【题型】证明题　【知识点】平面几何　【难度】medium
问题情境：

如图\textcircled{1}, 点 $E$ 为正方形 $ABCD$ 内一点, $\angle AEB = 90^\circ$, 将 $Rt\triangle ABE$ 绕点 $B$ 按顺时针方向旋转 $90^\circ$, 得到 $\triangle CBE'$(点 $A$ 的对应点为点 $C$), 延长 $AE$ 交 $CE'$ 于点 $F$, 连接 $DE$。

猜想证明：

(1) 试判断四边形 $BE'FE$ 的形状, 并说明理由；

(2) 如图\textcircled{2}, 若 $DA = DE$, 请猜想线段 $CF$ 与 $FE'$ 的数量关系并加以证明；

解决问题：

(3) 如图\textcircled{1}, 若 $AB = 10$, $CF = 2$, 请直接写出 $DE$ 的长。

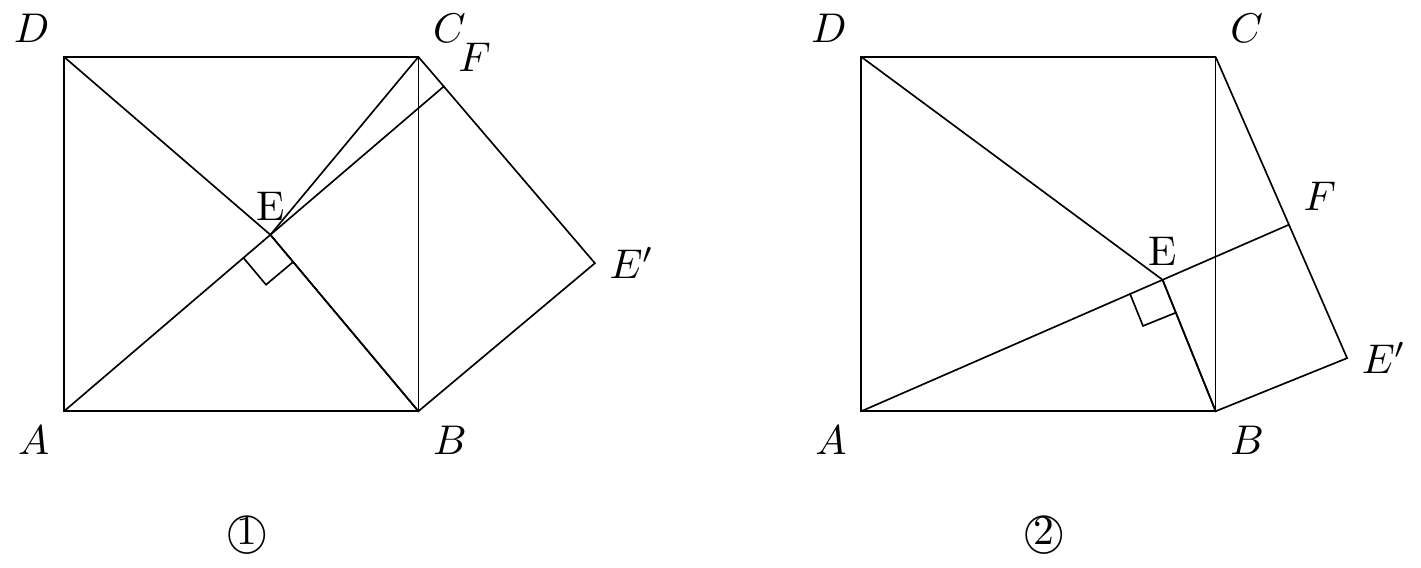
【解答】
解：
(1) 结论：四边形 $BE'FE$ 是正方形。

理由：由旋转可知：$\angle E' = \angle AEB = 90^\circ$, $\angle EBE' = 90^\circ$,

$\therefore \angle AEB + \angle FEB = 180^\circ$, $\angle AEB = 90^\circ$,

$\therefore \angle FEB = 90^\circ$,

$\therefore$ 四边形 $BE'FE$ 是矩形,

由旋转可知, $BE' = BE$,

$\therefore$ 四边形 $BE'FE$ 是正方形；

(2) 结论：$CF = FE'$。

理由：如图\textcircled{2}所示, 过点 $D$ 作 $DH \perp AE$, 垂足为 $H$,

则 $\angle DHA = 90^\circ$,

$\therefore \angle DAH + \angle ADH = 90^\circ$,

$\because DA = DE$,

$\therefore AH = \frac{1}{2} AE$,

$\because$ 四边形 $ABCD$ 是正方形,

$\therefore AB = DA$, $\angle DAB = 90^\circ$,

$\therefore \angle DAH + \angle BAE = 90^\circ$,

$\therefore \angle BAE = \angle ADH$,

在 $\triangle AEB$ 和 $\triangle DHA$ 中,

$\begin{cases}
\angle AEB = \angle DHA \\
\angle BAE = \angle ADH \\
AB = DA
\end{cases}$

$\therefore \triangle AEB \cong \triangle DHA$(AAS),

$\therefore AH = BE$,

由(1)知四边形 $BE'FE$ 是正方形,

$\therefore EF = E'F$,

$\therefore AH = E'F$,

由旋转的性质可得：$CE' = AE$,

$\therefore FE' = \frac{1}{2} CE'$,

$\therefore CF = FE'$；

(3) 如图\textcircled{1}所示, 作 $DG \perp AE$ 于 $G$,

$\because$ 四边形 $BE'FE$ 是正方形,

$\therefore BE' = BE = EF = FE'$,

设 $BE' = BE = EF = FE' = x$,

在 $Rt\triangle CBE'$ 中, 由勾股定理得：$10^2 = x^2 + (x + 2)^2$,

$\therefore x = 6$(负根已经舍去),

$\therefore AE = CE' = 8$,

由(2)可知：$\triangle AEB \cong \triangle DGA$,

$\therefore AD = AB = 10$, $DG = AE = 8$, $AG = BE = 6$,

$\therefore GE = AE - AG = 2$,

在 $Rt\triangle DGE$ 中, 由勾股定理得：$DE = \sqrt{DG^2 + GE^2} = \sqrt{8^2 + 2^2} = 2\sqrt{17}$．

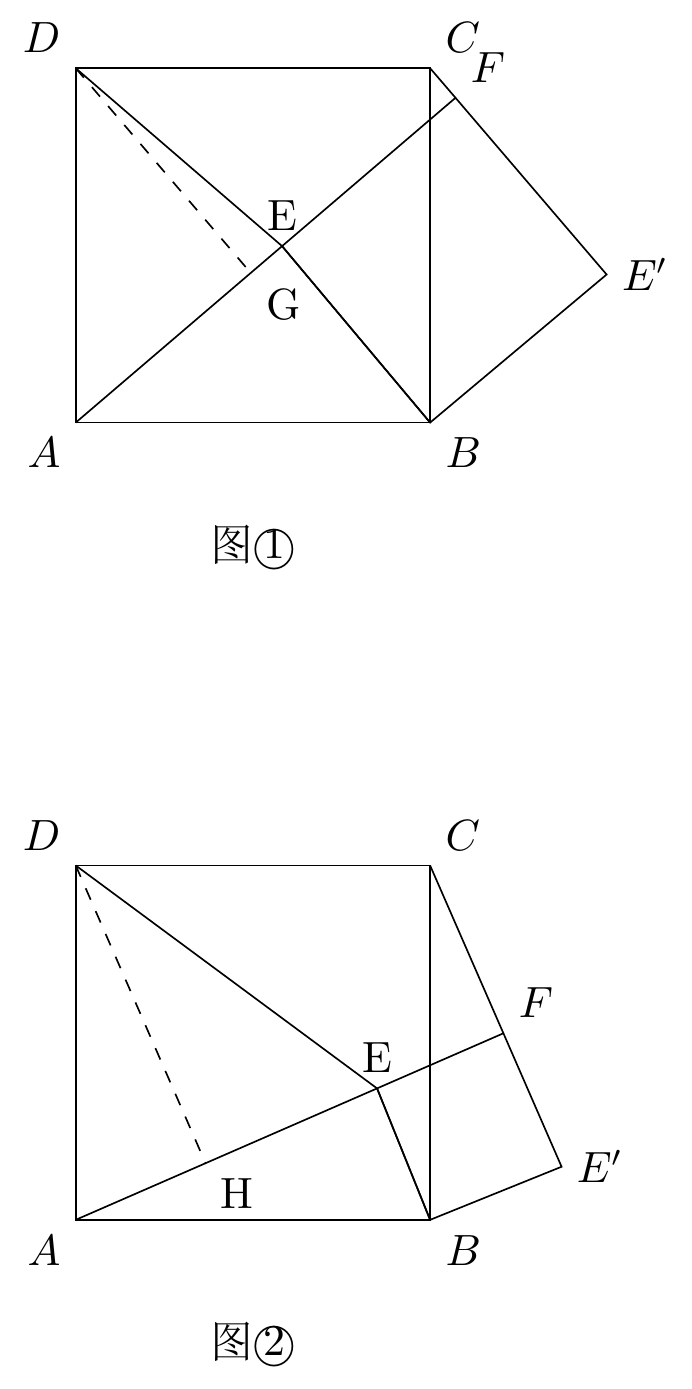